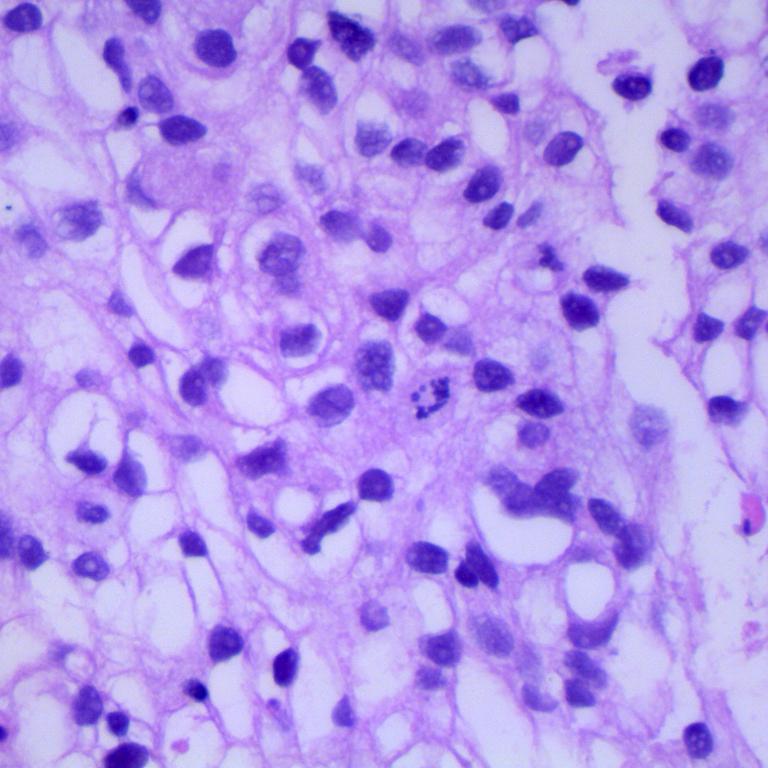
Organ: lung
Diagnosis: squamous carcinomas